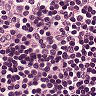
Metastatic tissue present: no